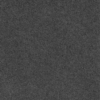
Label: dusty